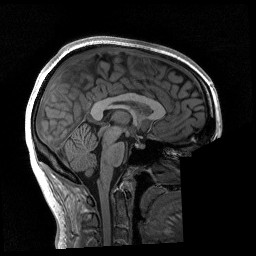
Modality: T1w
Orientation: sagittal